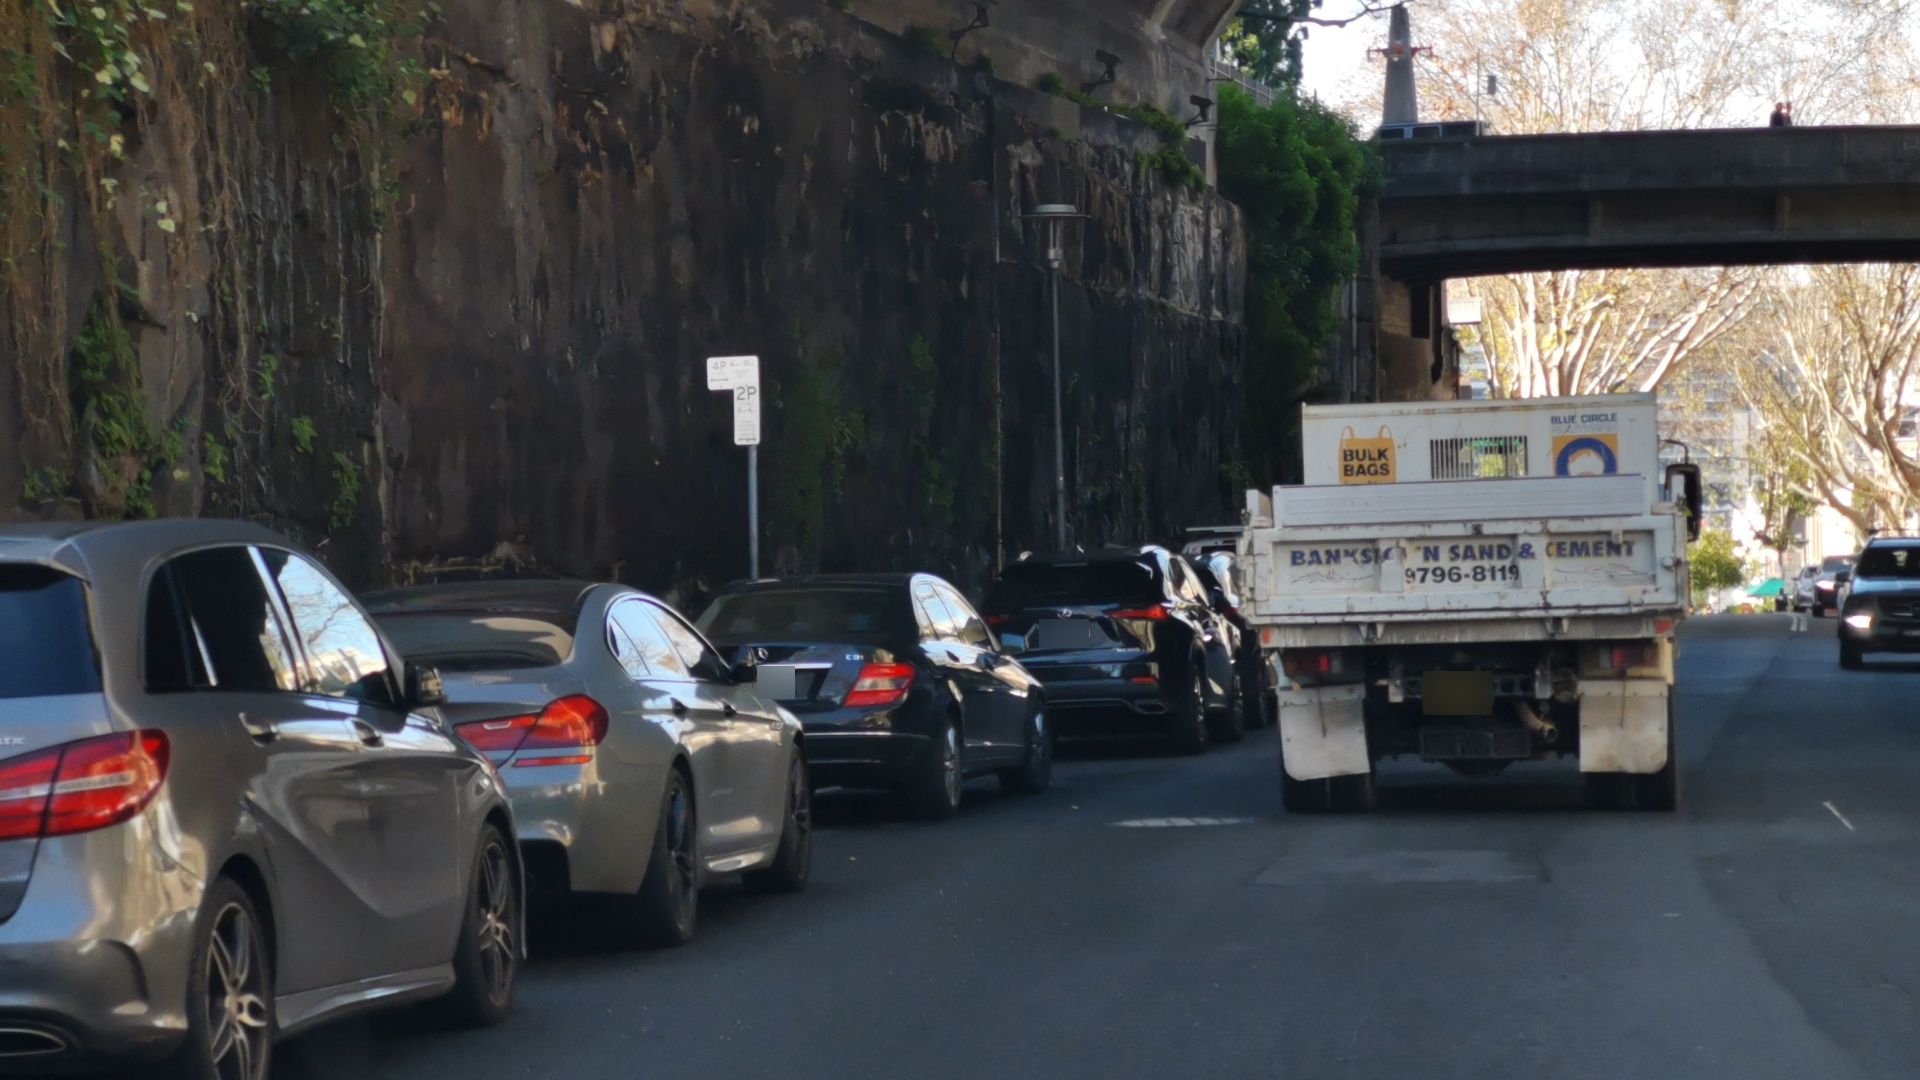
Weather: clear
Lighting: day
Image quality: slightly poor
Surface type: walking surface
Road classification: residential, footway
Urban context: urban centre
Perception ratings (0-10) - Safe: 0.99, Lively: 5.5, Beautiful: 5.77, Boring: 8.14, Depressing: 5.67, Wealthy: 2.18